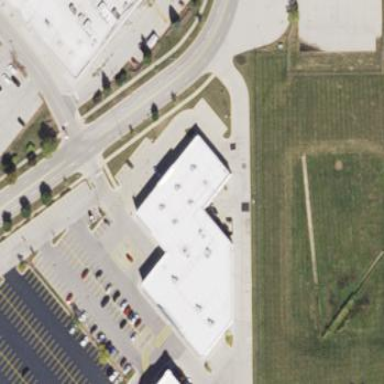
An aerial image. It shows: Retail building.